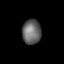
Tissue: lung
Cell type: Epithelial cells
Senescence score: 0.233
Nuclear area (px): 457
Mean DAPI intensity: 101.788